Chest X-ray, AP view. Patient: 51 years old, sex F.
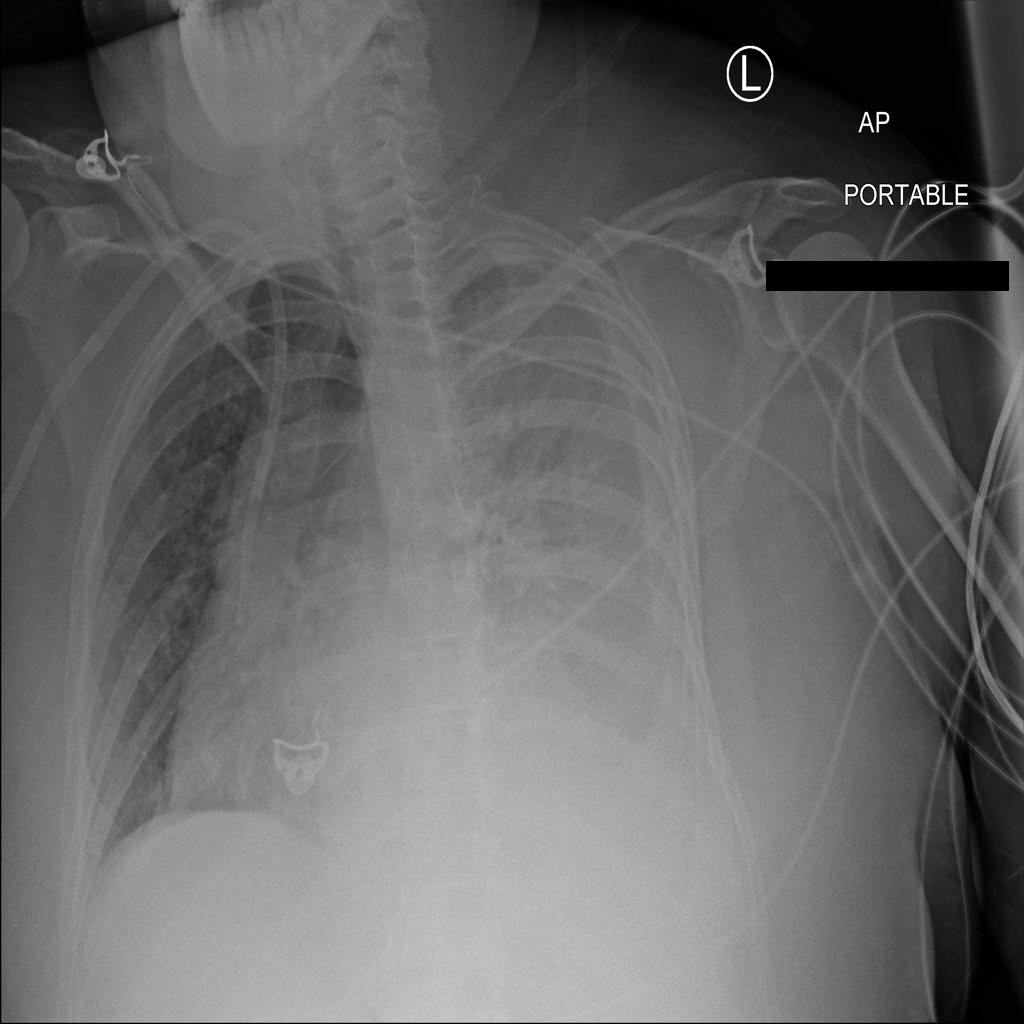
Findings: Infiltration